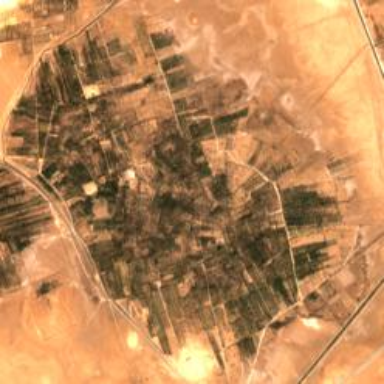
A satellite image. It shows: Orchard filled with date palms.